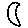
Label: moon